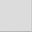
Piece: xx